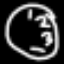
Label: clock